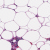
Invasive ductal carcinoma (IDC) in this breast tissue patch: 0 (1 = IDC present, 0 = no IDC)